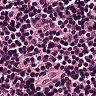
Metastatic tissue present: no